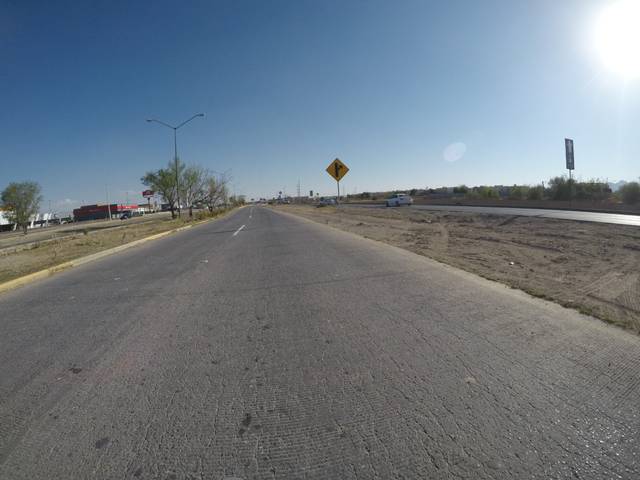
Region: Mexico
Coordinates: 31.703, -106.383